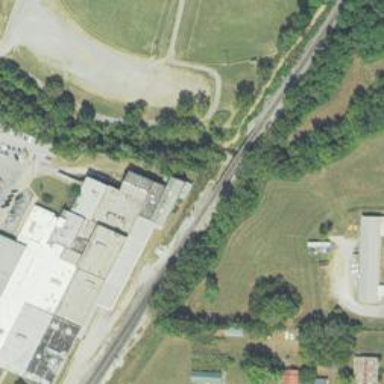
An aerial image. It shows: Railway spur junction.